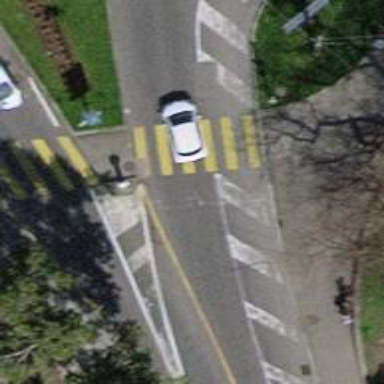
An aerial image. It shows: Uncontrolled crossing on the road.